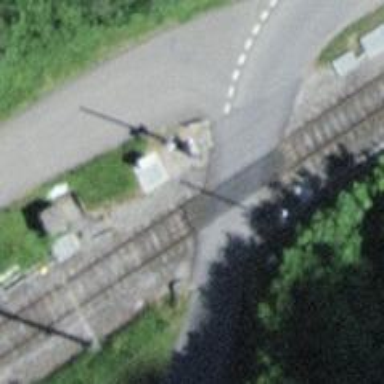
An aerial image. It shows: Full barrier level crossing along the railway.